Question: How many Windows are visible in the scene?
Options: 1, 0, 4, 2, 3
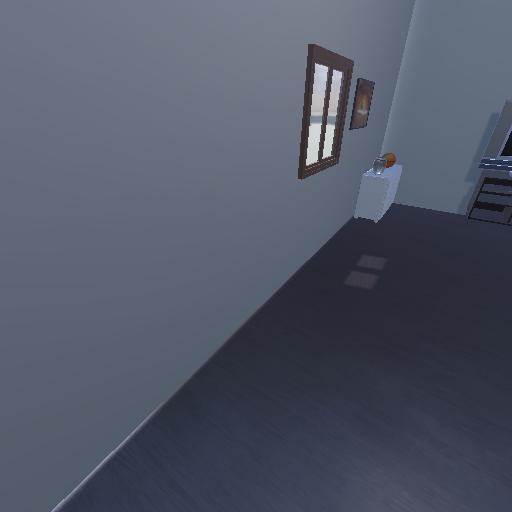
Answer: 1